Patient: sex M, age 70
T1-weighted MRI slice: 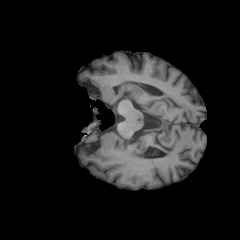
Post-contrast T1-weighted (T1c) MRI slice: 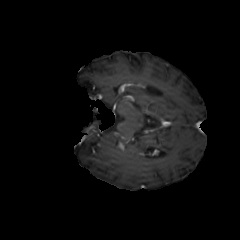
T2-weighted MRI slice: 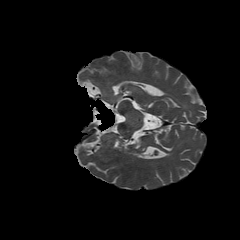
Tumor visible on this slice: no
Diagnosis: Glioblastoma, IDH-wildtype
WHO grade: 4